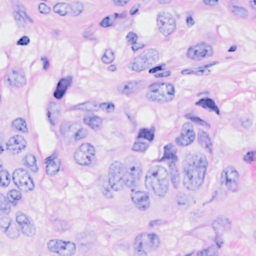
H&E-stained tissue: Breast